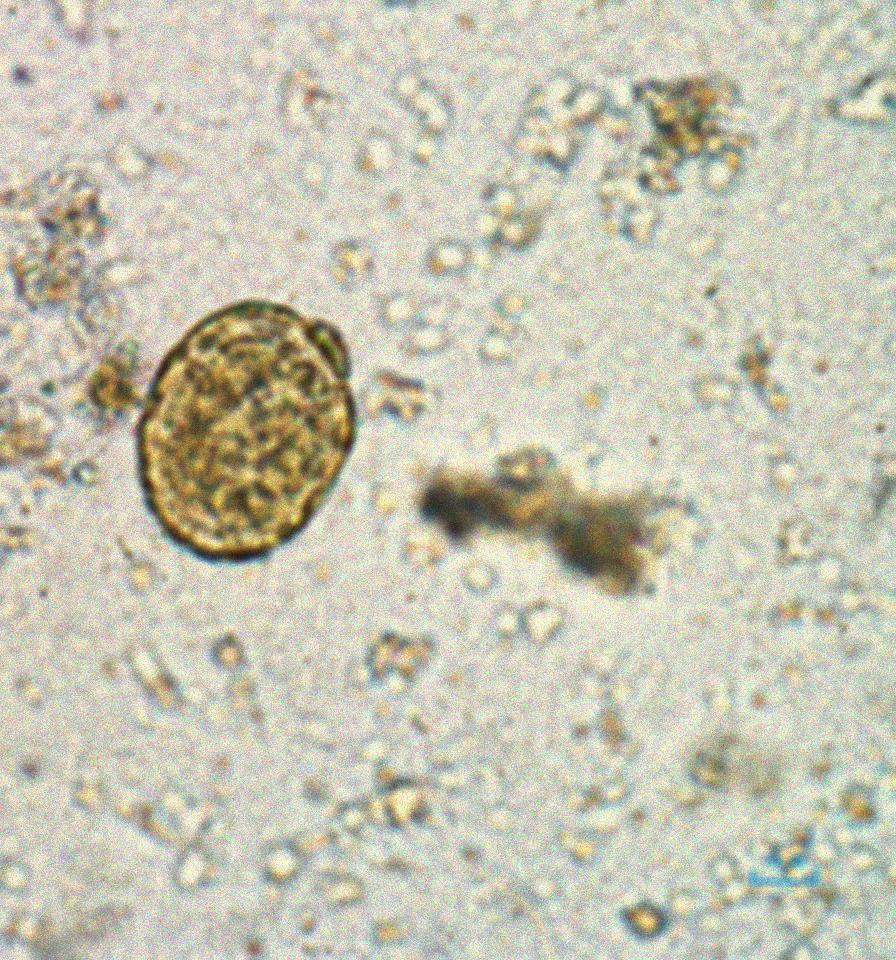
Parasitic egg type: Ascaris lumbricoides